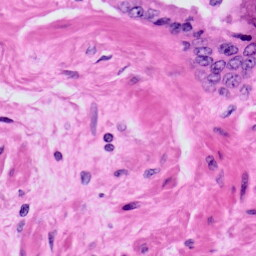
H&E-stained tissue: Prostate